Interaction volume radius: 5 \u00c5
Interaction volume height: 15 \u00c5
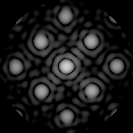
Disorder parameter: 0.1038